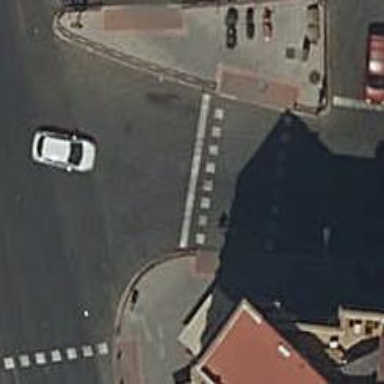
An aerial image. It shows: Zebra crossing controlled by traffic signals.